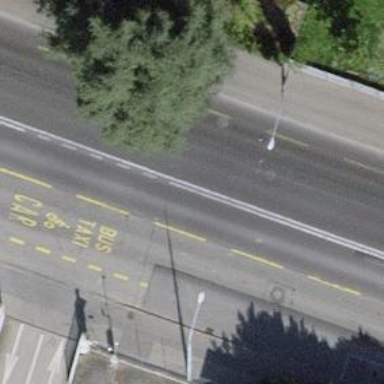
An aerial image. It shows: Secondary road with trolley wires. There is lane for buses on the left and shared busway for cyclists on the left side.